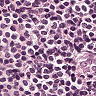
Metastatic tissue present: no